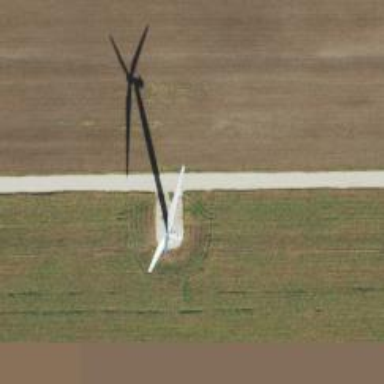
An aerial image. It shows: Wind generator using horizontal axis wind turbines.